Question: I am using 'corrplot' in R to visualise a correlation-coefficient matrix as follows.
'''
library(corrplot)
library(datasets)
corrplot(abs(cor(mtcars)), method="color", tl.pos="n", cl.lim = c(0,1))
'''

The default colour scheme is -based. However, I would like to change it to -based. I know I need to use 'colorRampPalette' to specify colours I want. However, I could not figure out what colour codes to use. Could anyone help me with this, please?
Thank you!
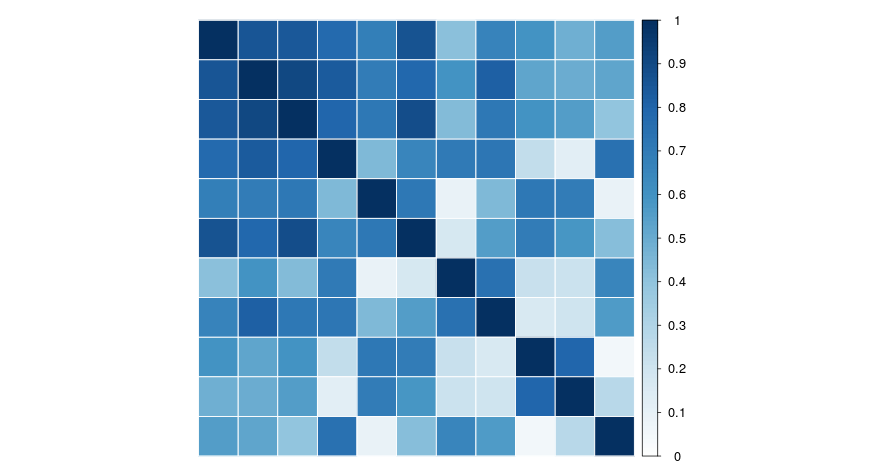
Answer: If you want to use red, you can define your own colorRampPalette as you've alread mentioned. Just note that the plot seems to set the range of colors from -1 to 1 (even if you adjust the 'cl.lim' value). Thus you still need to define colors for the -1 to 0 range in your ramp. For example
'''
corrplot(abs(cor(mtcars)), method="color", tl.pos="n",
cl.lim=c(0,1), col=colorRampPalette(c("blue","white","red"))(200))
'''
will produce

and even though we defined "blue" in the color palette, it doesn't show up because we limited the color bar to values greater than 1.
This "unused" part of the color gradient cab be seen with the original version as well if you take out 'cl.lim'
'''
corrplot(abs(cor(mtcars)), method="color", tl.pos="n")
'''